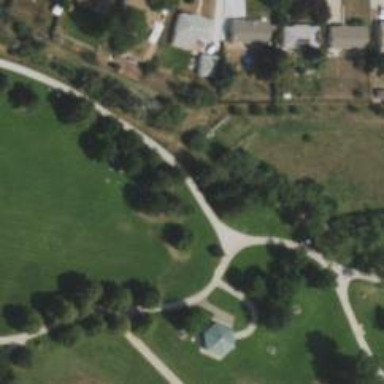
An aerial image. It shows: Path.